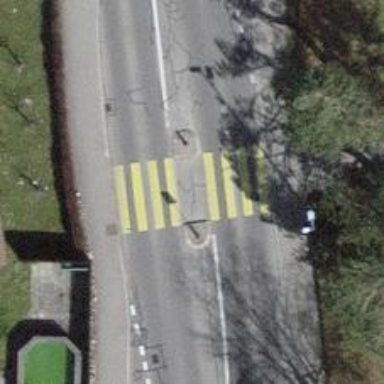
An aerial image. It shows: Uncontrolled zebra crossing with central island.